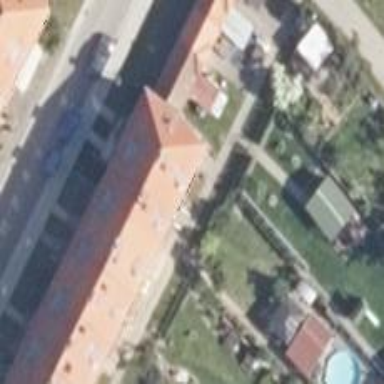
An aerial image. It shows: Residential building with hipped red roof.